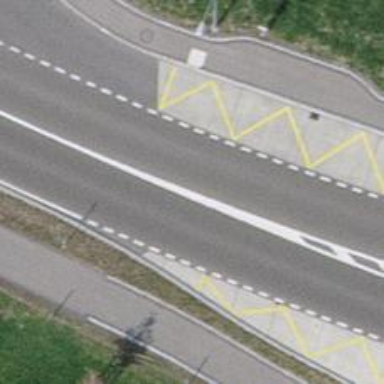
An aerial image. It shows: Bus stop with designated stop position for public transport.